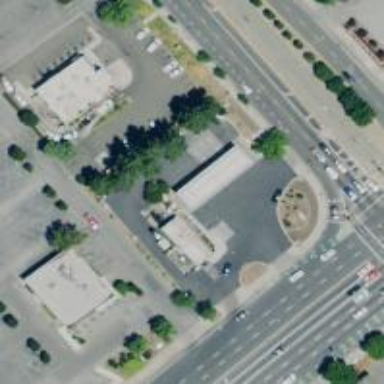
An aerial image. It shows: Convenience shop.